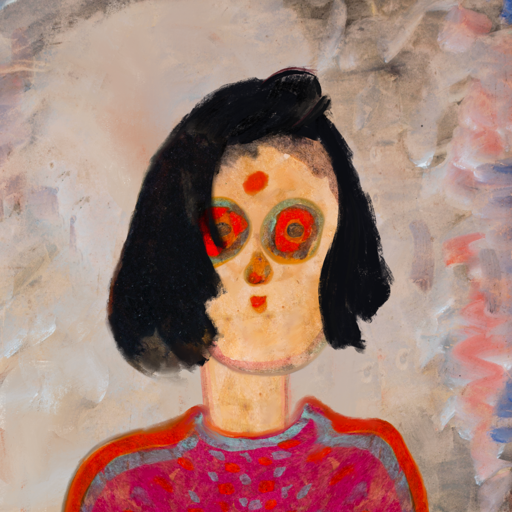
Background: Roy_Bahadur, Head And Neck Front: Childish, Face Front: Sisters, Bust: Sisters, Hair Front: Mosgoul, Head Accessory: Blank, Second Necklace: Blank, Necklace: Blank, Baby: Blank